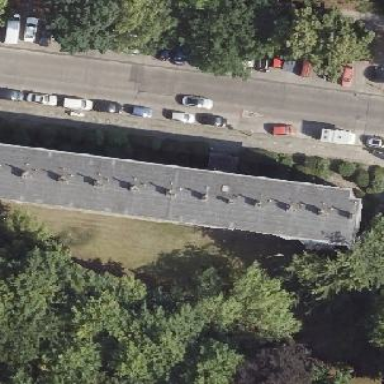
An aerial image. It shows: Flat-roofed apartment building.